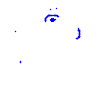
Particle: electron